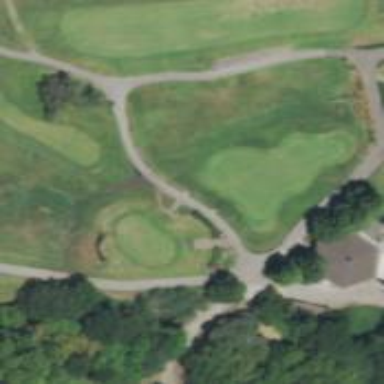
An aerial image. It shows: Footway resembling golf path at the Eagle Vines Golf Course.